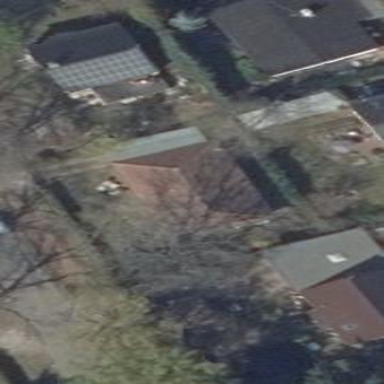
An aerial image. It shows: Detached building.